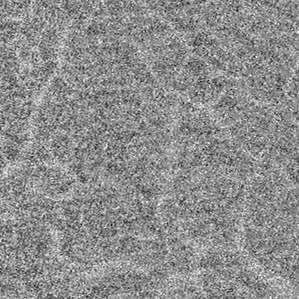
Label: frost